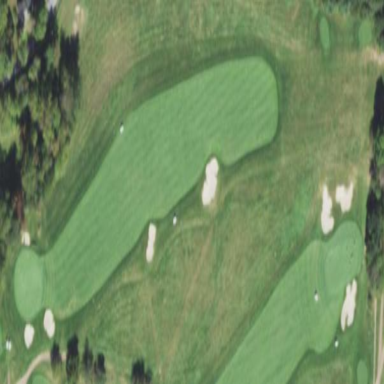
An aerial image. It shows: Area with grass used as rough in golf course.